Aerial crown-view tile of a tropical tree (Barro Colorado Island, Panama), acquired 20250915:
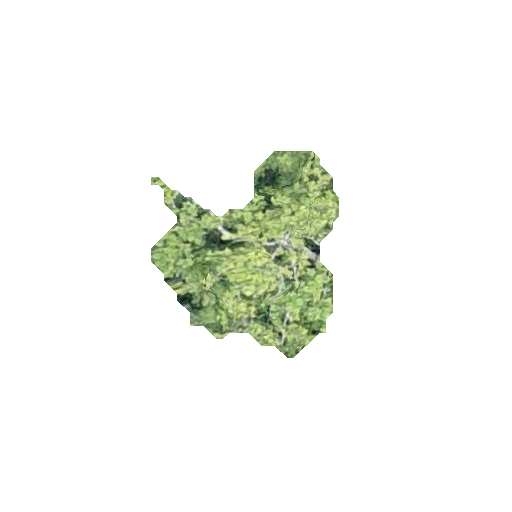
Species: Cordia alliodora
GBIF accepted scientific name: Cordia alliodora
Crown area: 35.474 m²